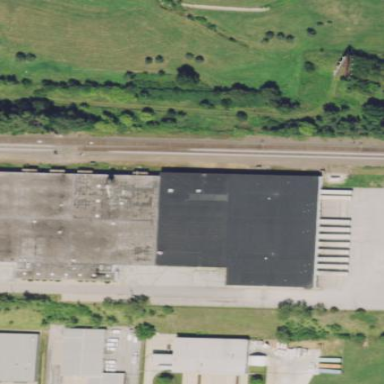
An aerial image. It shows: Industrial building with works in progress.